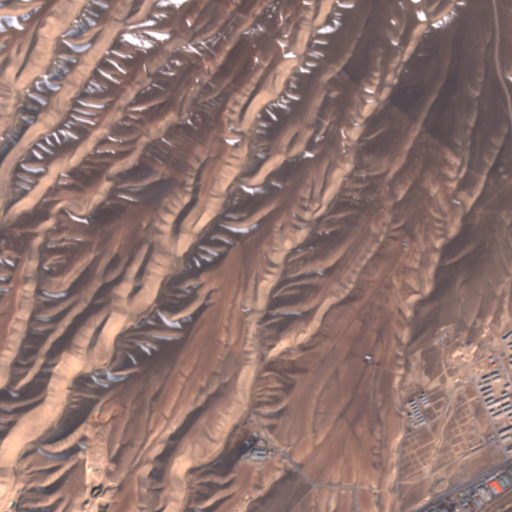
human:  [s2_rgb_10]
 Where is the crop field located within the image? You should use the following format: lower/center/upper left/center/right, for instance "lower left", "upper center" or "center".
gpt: The crop field is located in the upper right of the image.
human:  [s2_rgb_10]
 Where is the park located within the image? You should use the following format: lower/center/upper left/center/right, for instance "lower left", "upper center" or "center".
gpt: The park is located in the lower right of the image.
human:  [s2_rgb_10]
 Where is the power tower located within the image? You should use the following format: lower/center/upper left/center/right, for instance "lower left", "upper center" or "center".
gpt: There is no power tower in the image.